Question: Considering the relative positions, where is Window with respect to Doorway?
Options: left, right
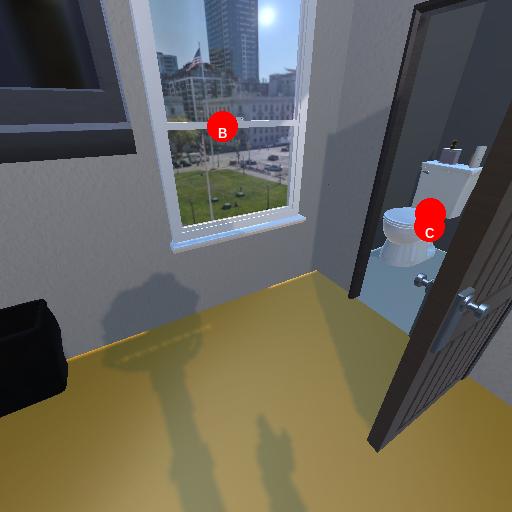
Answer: left